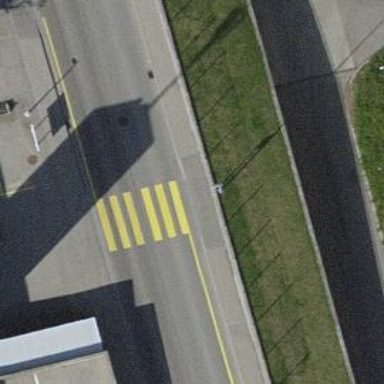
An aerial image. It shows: Marked crossing on footway with clear markings.